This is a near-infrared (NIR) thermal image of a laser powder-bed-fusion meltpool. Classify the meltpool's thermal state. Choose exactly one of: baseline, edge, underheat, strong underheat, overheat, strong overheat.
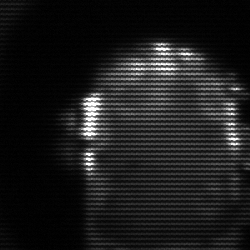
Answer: baseline